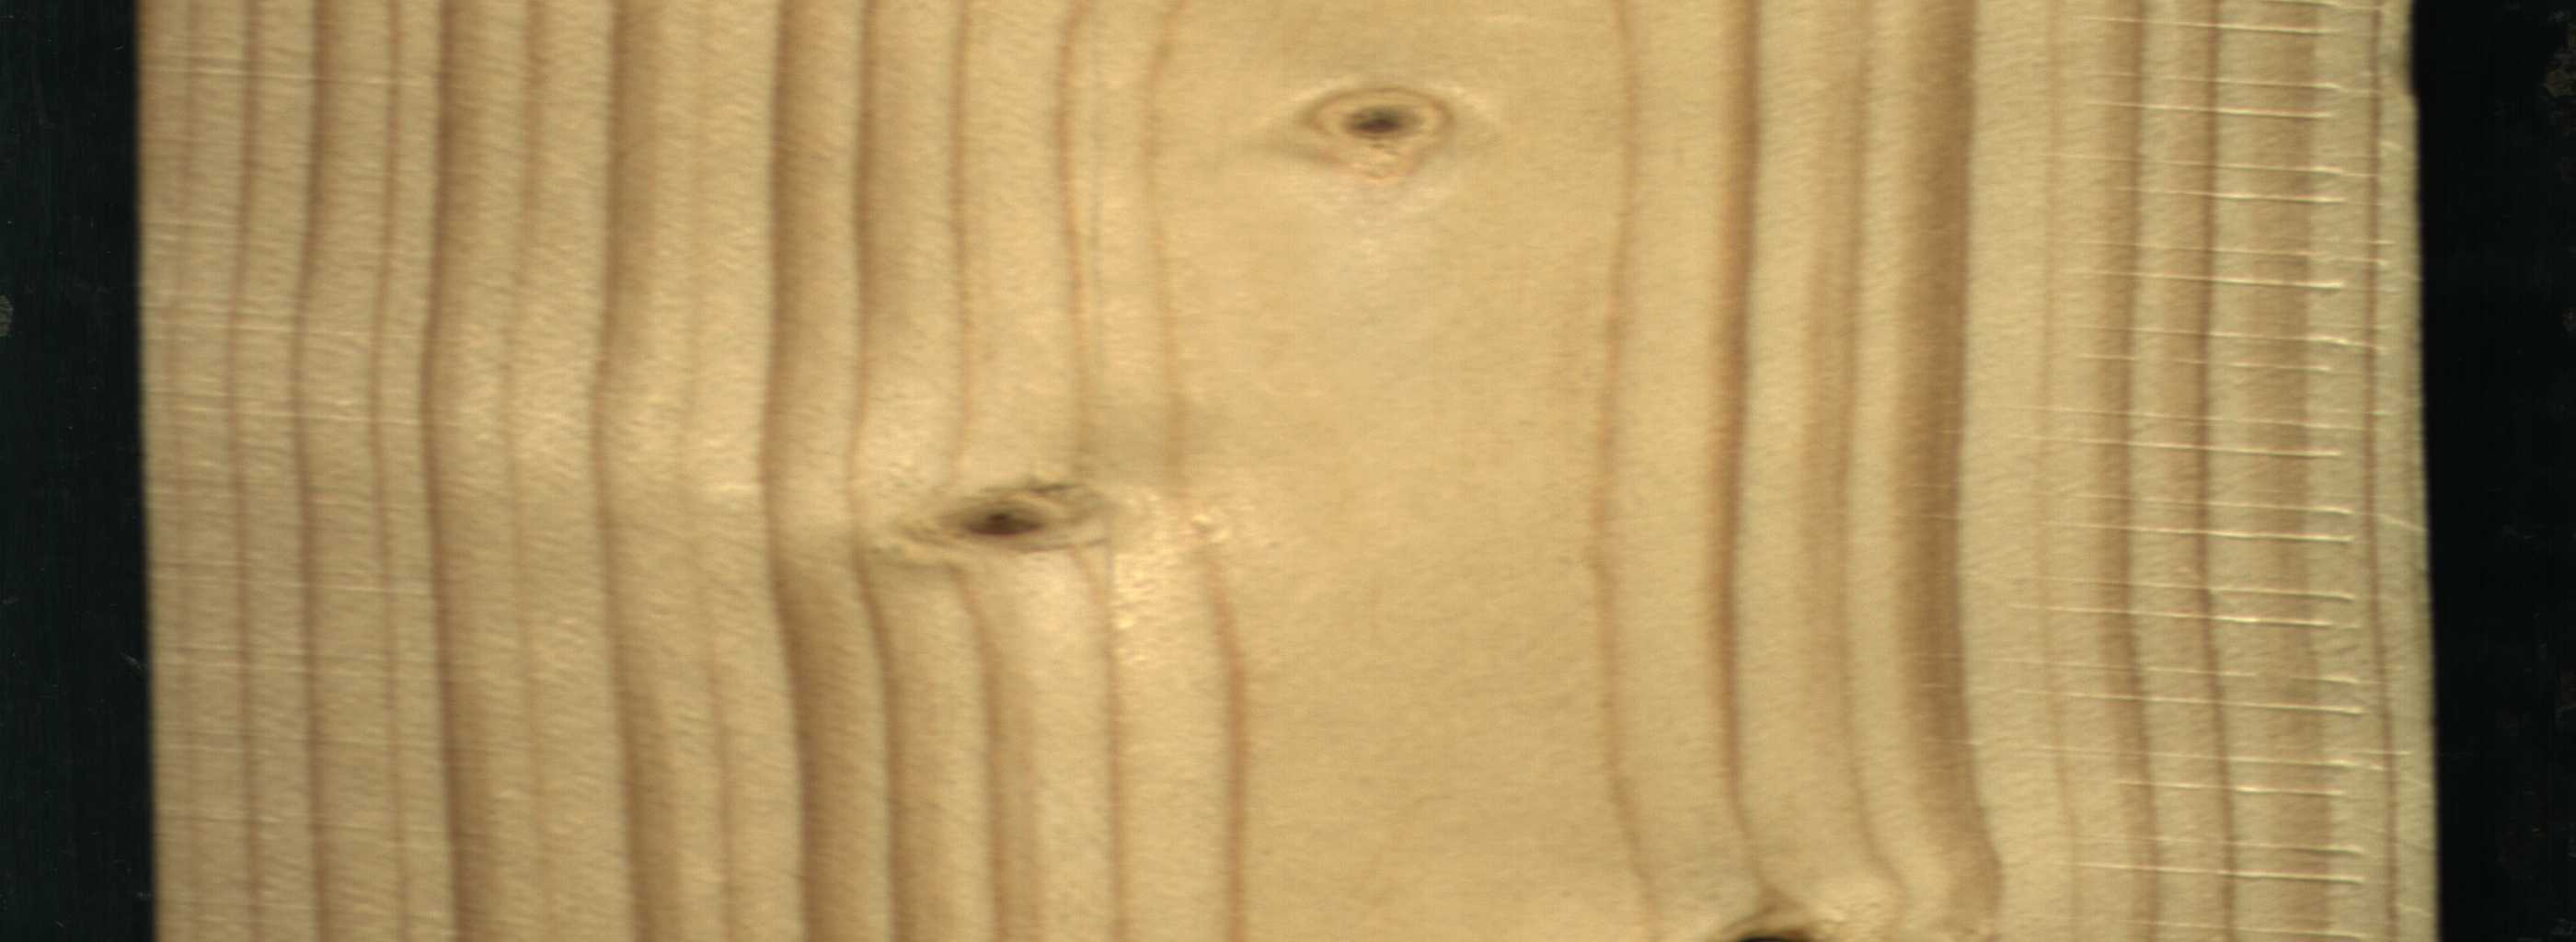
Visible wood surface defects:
Dead_Knot
Live_Knot
Live_Knot